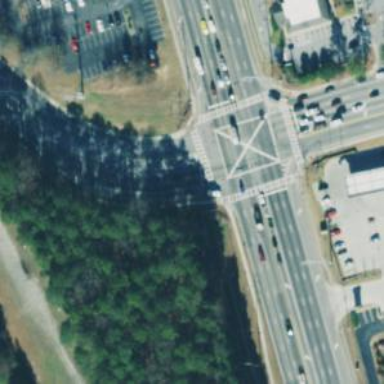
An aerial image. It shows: Marked road crossing.